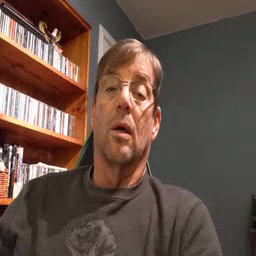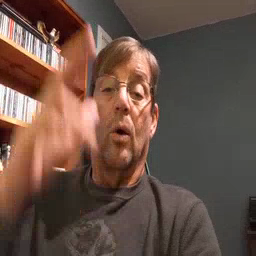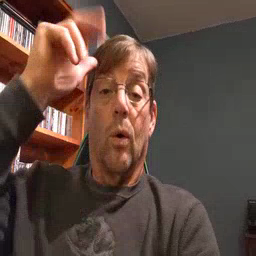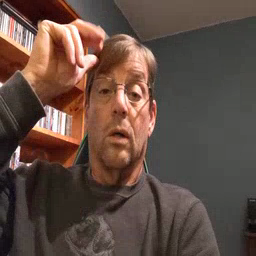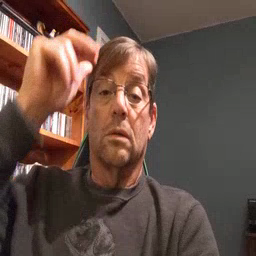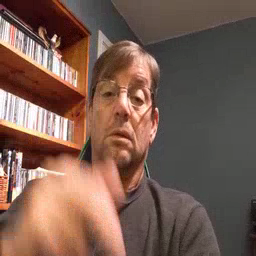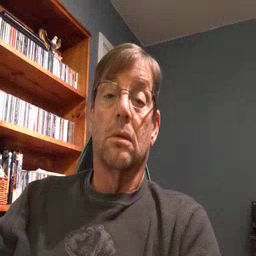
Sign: horse